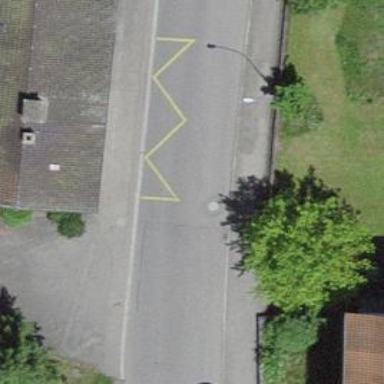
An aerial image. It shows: Public transport stop position.